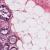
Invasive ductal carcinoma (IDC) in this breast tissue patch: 0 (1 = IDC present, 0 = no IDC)